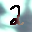
Label: 2